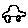
Label: car